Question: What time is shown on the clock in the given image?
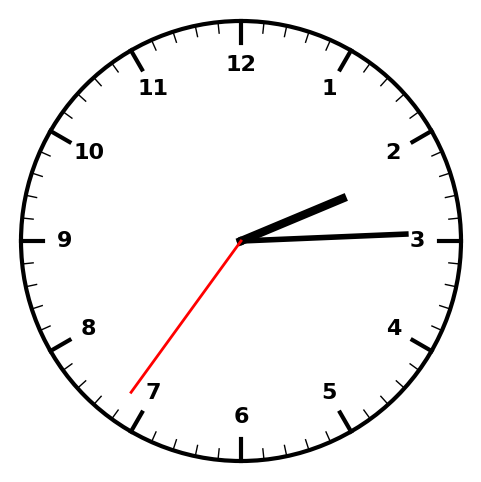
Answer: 02:14:36